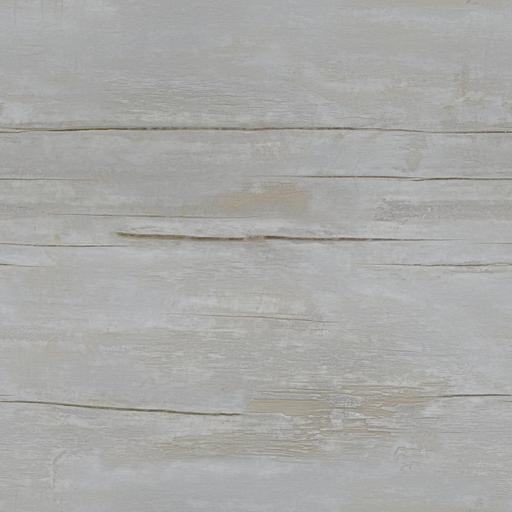
Tags: brown grey orange smooth stripped wood wooden